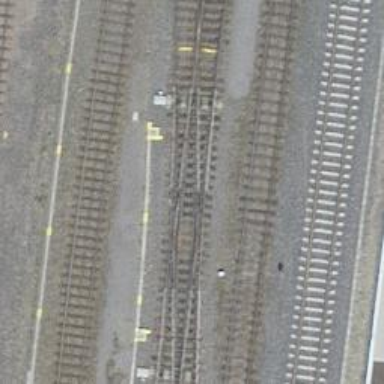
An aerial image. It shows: Railway siding with one electrified track and contact line for powering the train.